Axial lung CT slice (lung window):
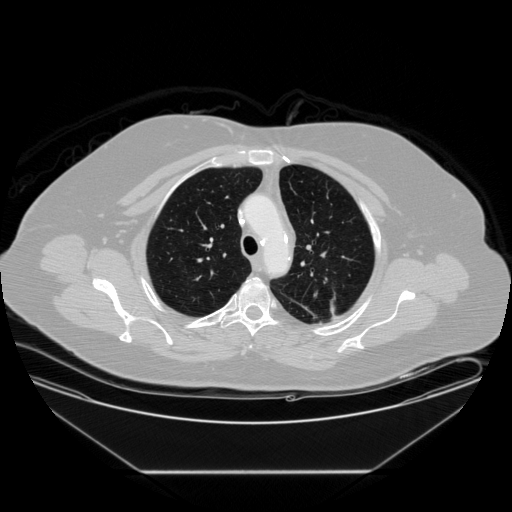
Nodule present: no